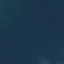
Land use / land cover: SeaLake